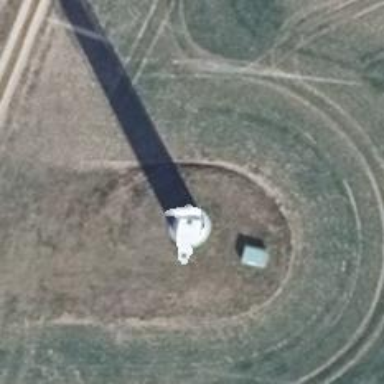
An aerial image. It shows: Wind turbine generator that utilizes wind as its source for generating electricity. It is of the horizontal axis type.